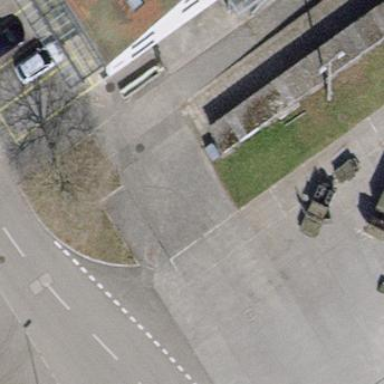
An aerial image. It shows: Military barracks building.